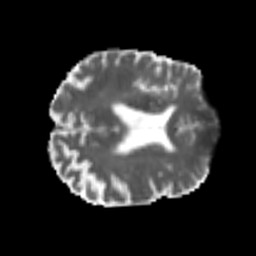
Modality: T2w
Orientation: axial
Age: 66
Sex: male
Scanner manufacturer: siemens
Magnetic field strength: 3 T
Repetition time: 4.999 s
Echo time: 0.07946 s